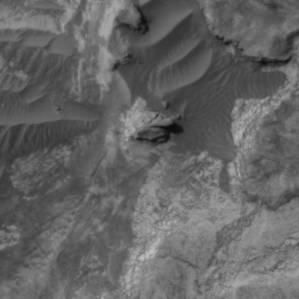
Label: non_frost